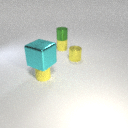
small yellow rubber cylinder below small green metal cylinder